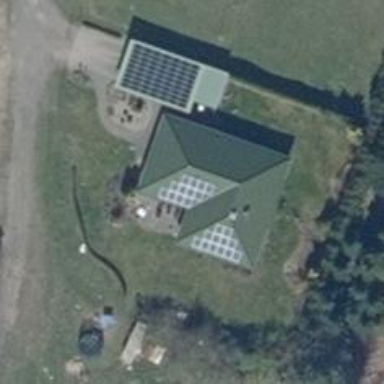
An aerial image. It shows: Small solar photovoltaic panel used as generator to produce electricity.